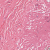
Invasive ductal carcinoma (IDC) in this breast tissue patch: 0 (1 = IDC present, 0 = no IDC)